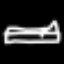
Label: bed